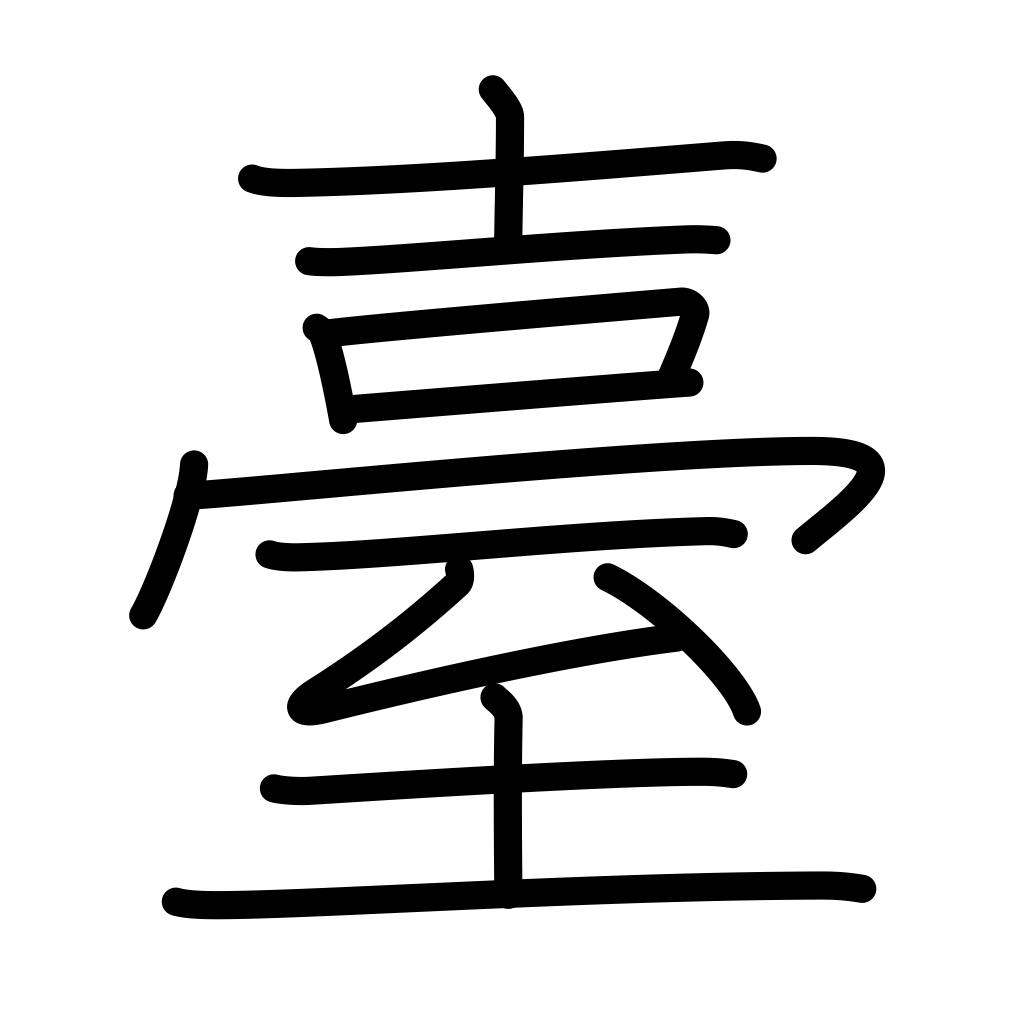
Meaning: stand, counter for vehicles